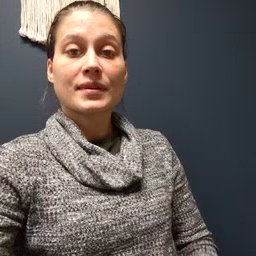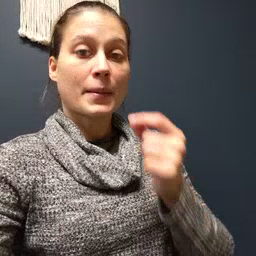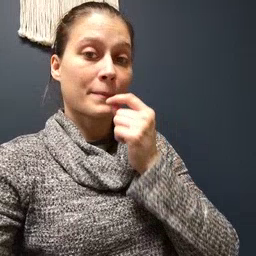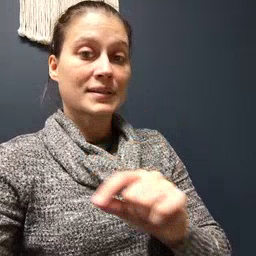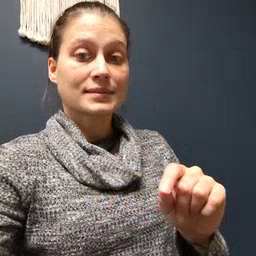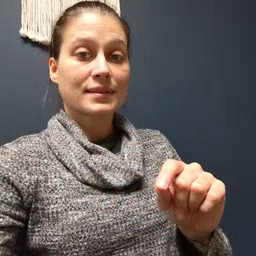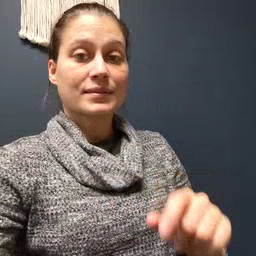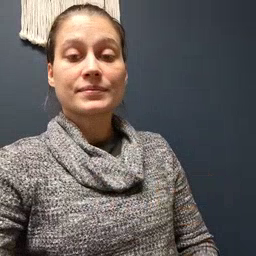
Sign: pencil